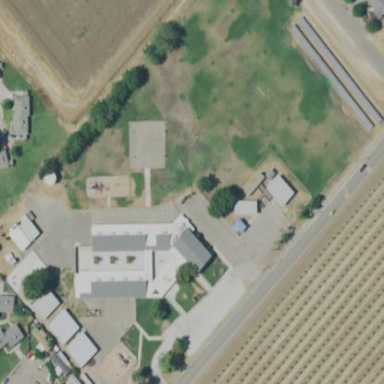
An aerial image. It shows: School.